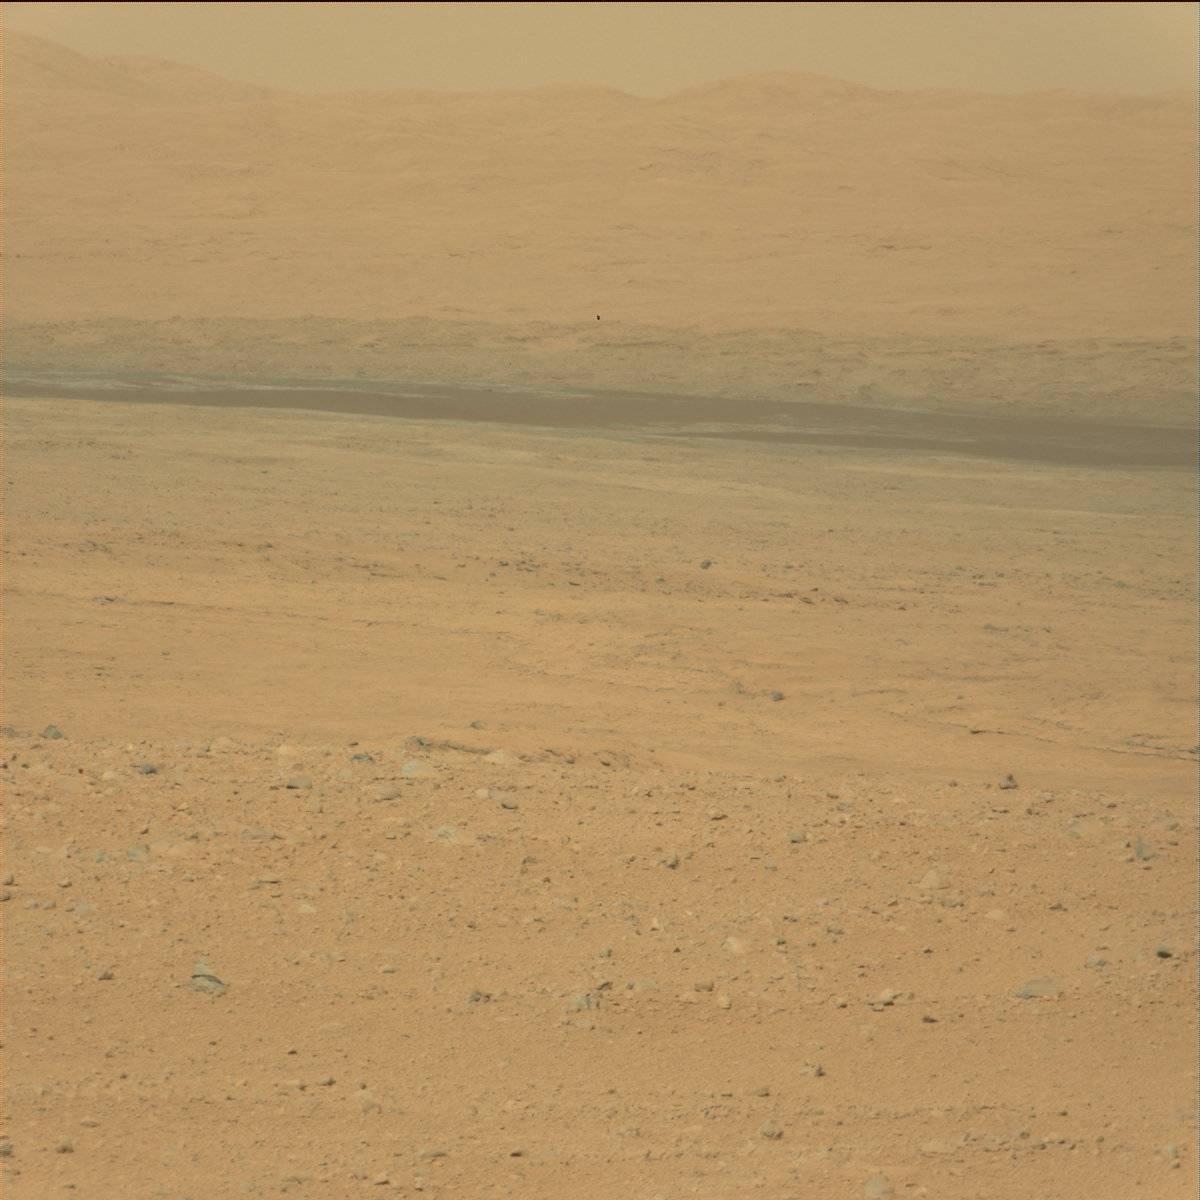
Terrain classes present: Bedrock, Ridge, Sand / Soil, Sky